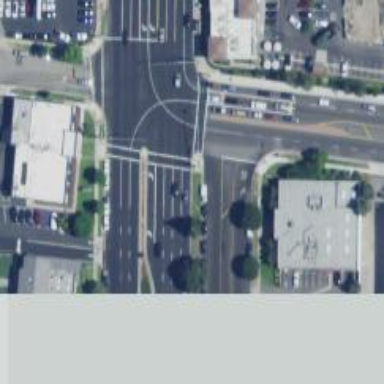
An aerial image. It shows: Marked crossing on footway.